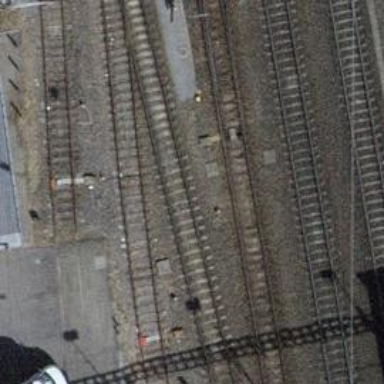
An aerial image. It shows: Single track railway spur with electrification through contact line.